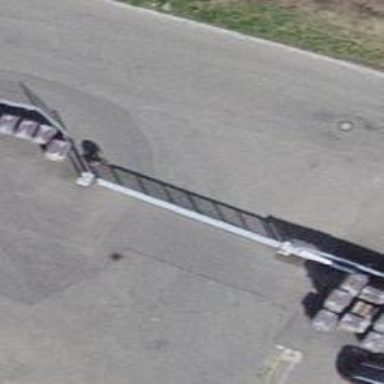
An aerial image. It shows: Gate.